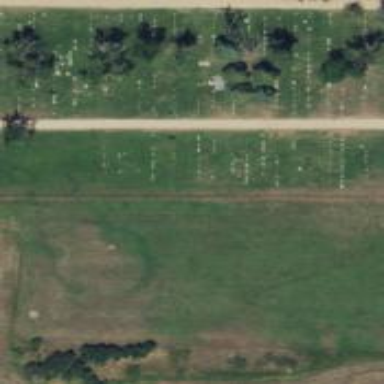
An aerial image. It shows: Historic tomb with tombstone.